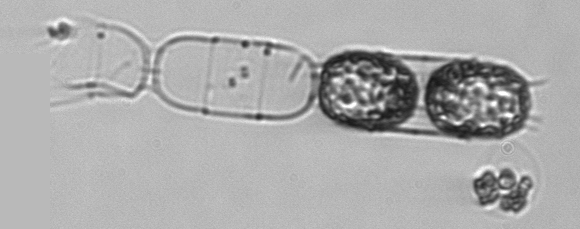
Label: Stephanopyxis